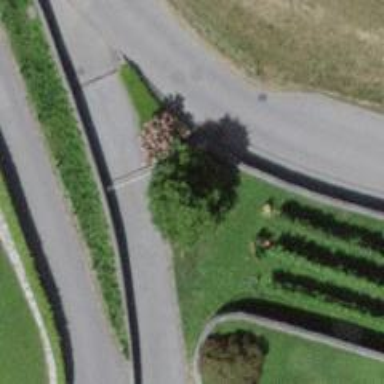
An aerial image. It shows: Bench.